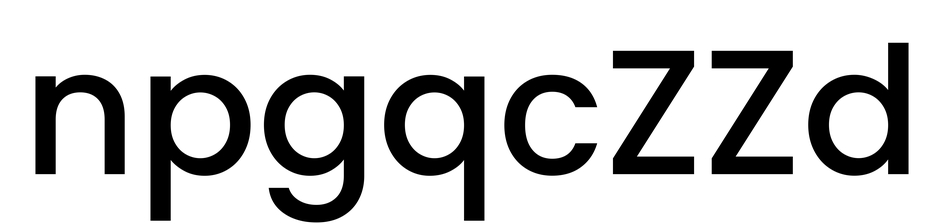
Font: Poppins-Medium